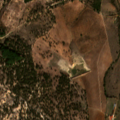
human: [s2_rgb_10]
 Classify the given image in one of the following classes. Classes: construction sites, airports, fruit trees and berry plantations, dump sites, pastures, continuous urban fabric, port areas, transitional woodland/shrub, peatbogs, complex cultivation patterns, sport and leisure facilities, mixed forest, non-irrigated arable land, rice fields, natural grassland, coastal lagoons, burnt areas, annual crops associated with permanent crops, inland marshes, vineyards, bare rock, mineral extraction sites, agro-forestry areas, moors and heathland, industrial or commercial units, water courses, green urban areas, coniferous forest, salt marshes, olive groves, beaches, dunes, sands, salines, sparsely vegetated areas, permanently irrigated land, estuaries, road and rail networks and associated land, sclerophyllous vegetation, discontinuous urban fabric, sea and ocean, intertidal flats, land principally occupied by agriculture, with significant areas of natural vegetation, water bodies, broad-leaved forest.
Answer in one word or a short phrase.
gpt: non-irrigated arable land, olive groves, broad-leaved forest, transitional woodland/shrub